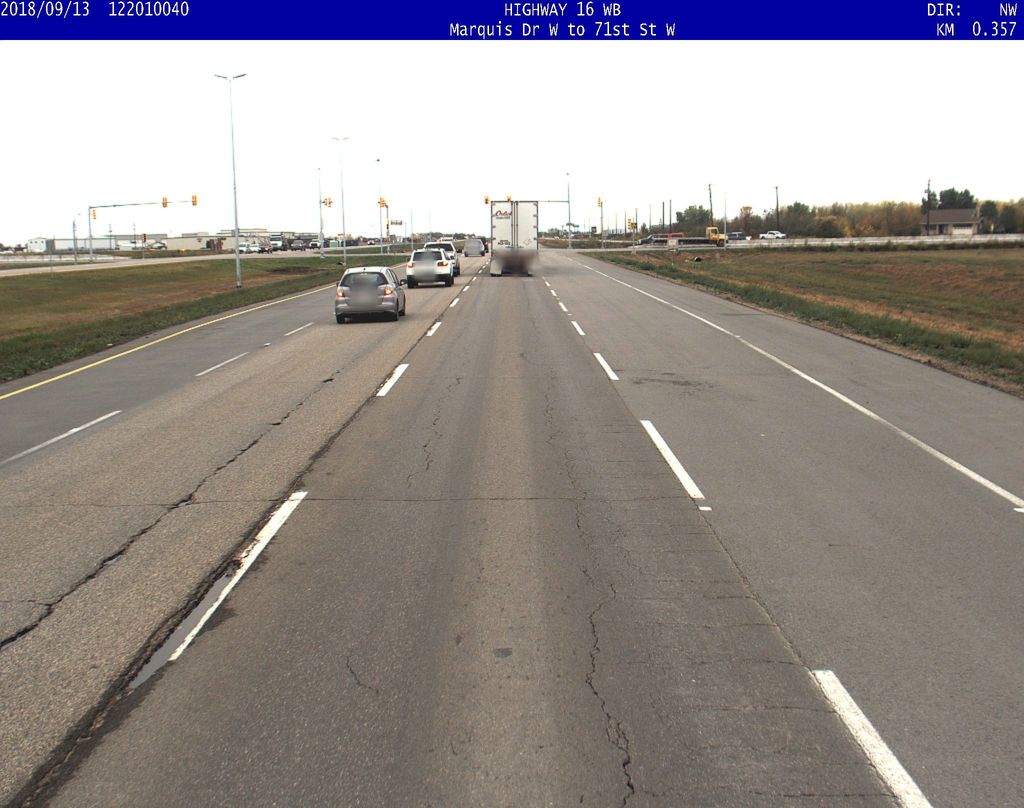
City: saskatoon